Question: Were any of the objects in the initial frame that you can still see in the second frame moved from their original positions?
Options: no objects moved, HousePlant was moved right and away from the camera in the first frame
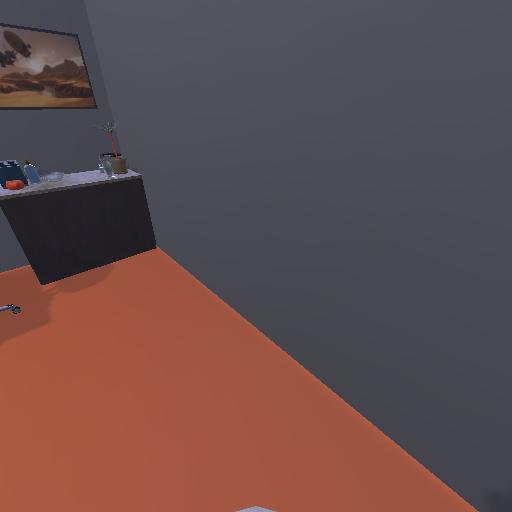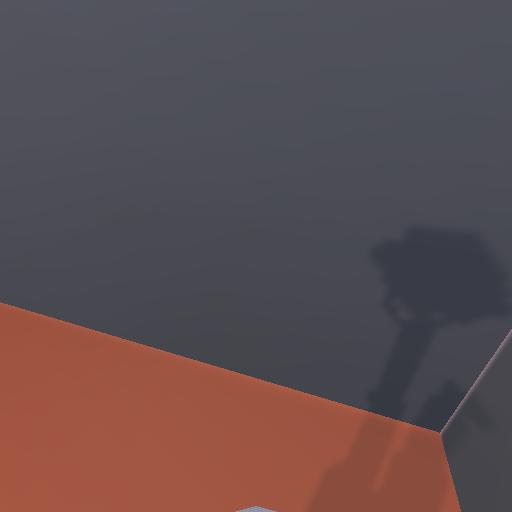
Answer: no objects moved